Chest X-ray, PA view. Patient: 21 years old, sex M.
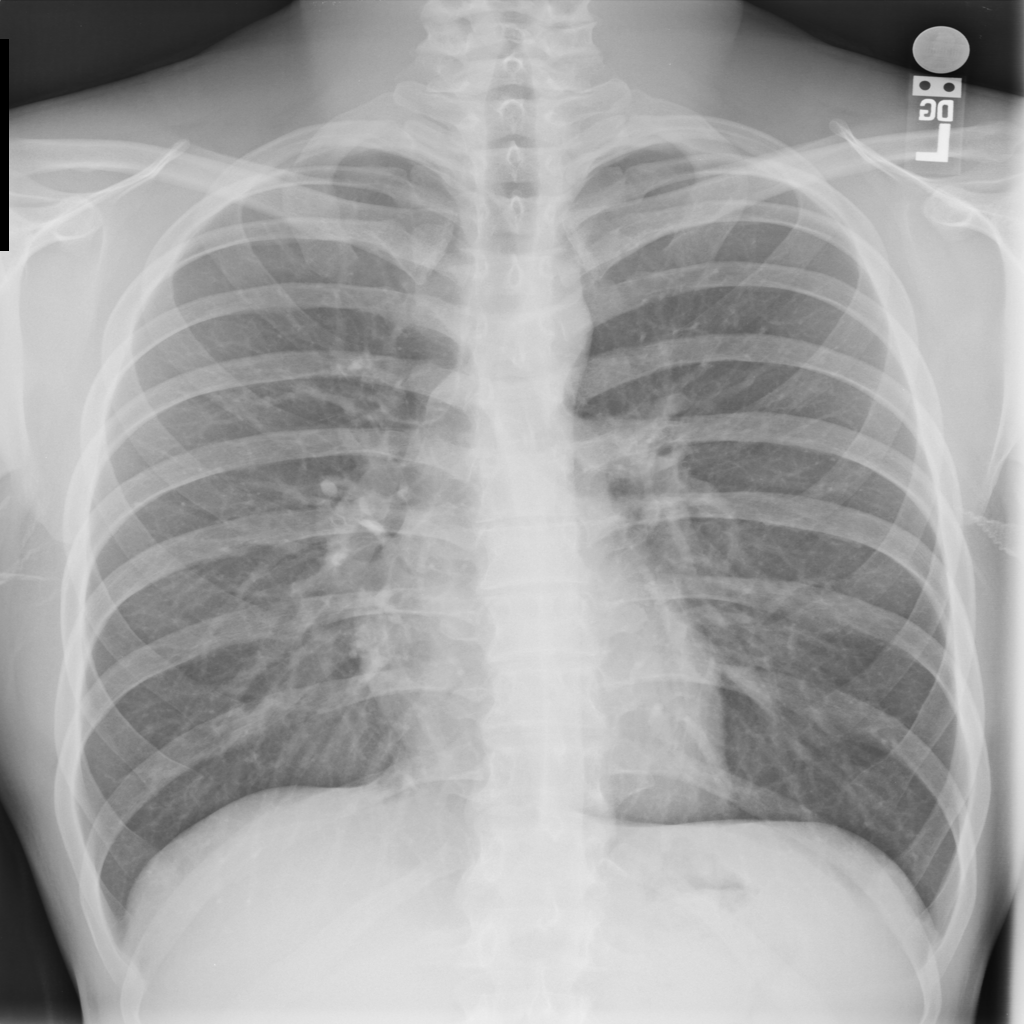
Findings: No Finding